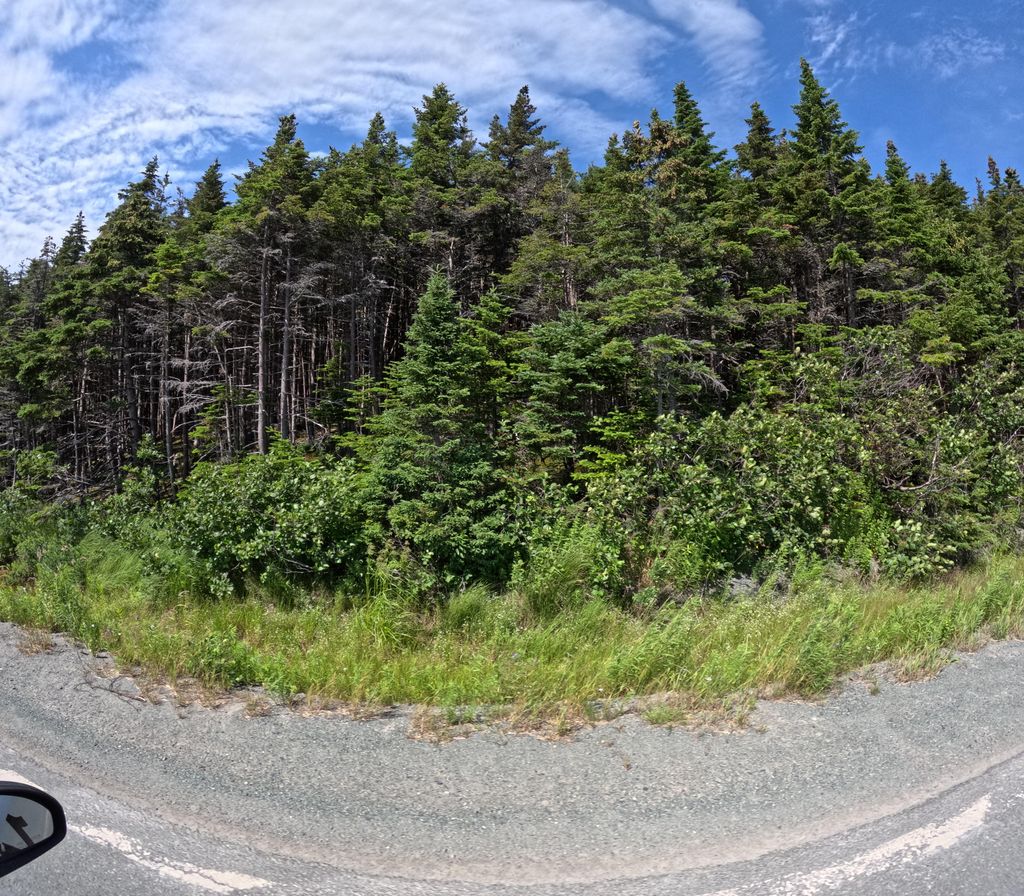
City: st_johns